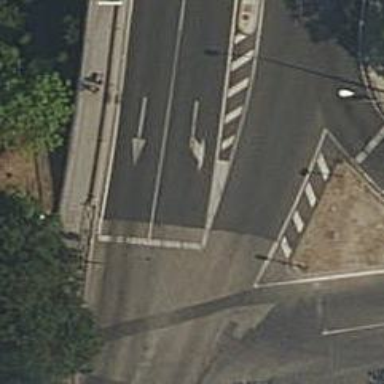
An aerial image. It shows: Road with traffic signals.